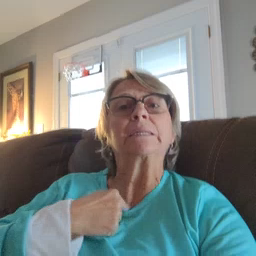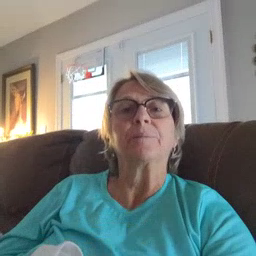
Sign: thirsty